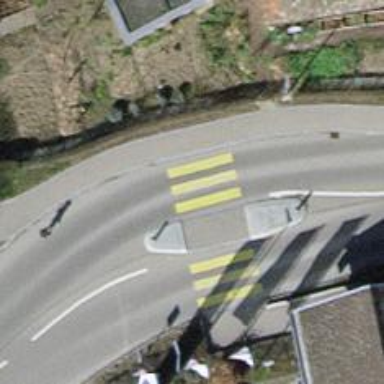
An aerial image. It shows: Uncontrolled zebra crossing on the road.